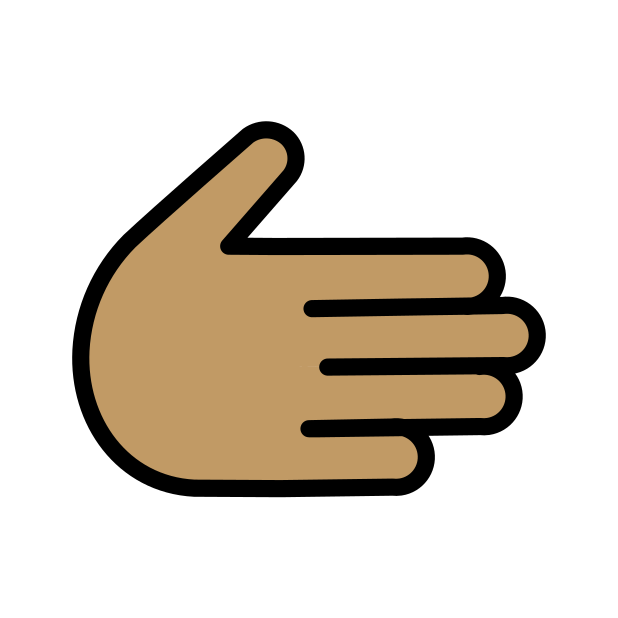
rightwards hand: medium skin tone